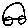
Label: car